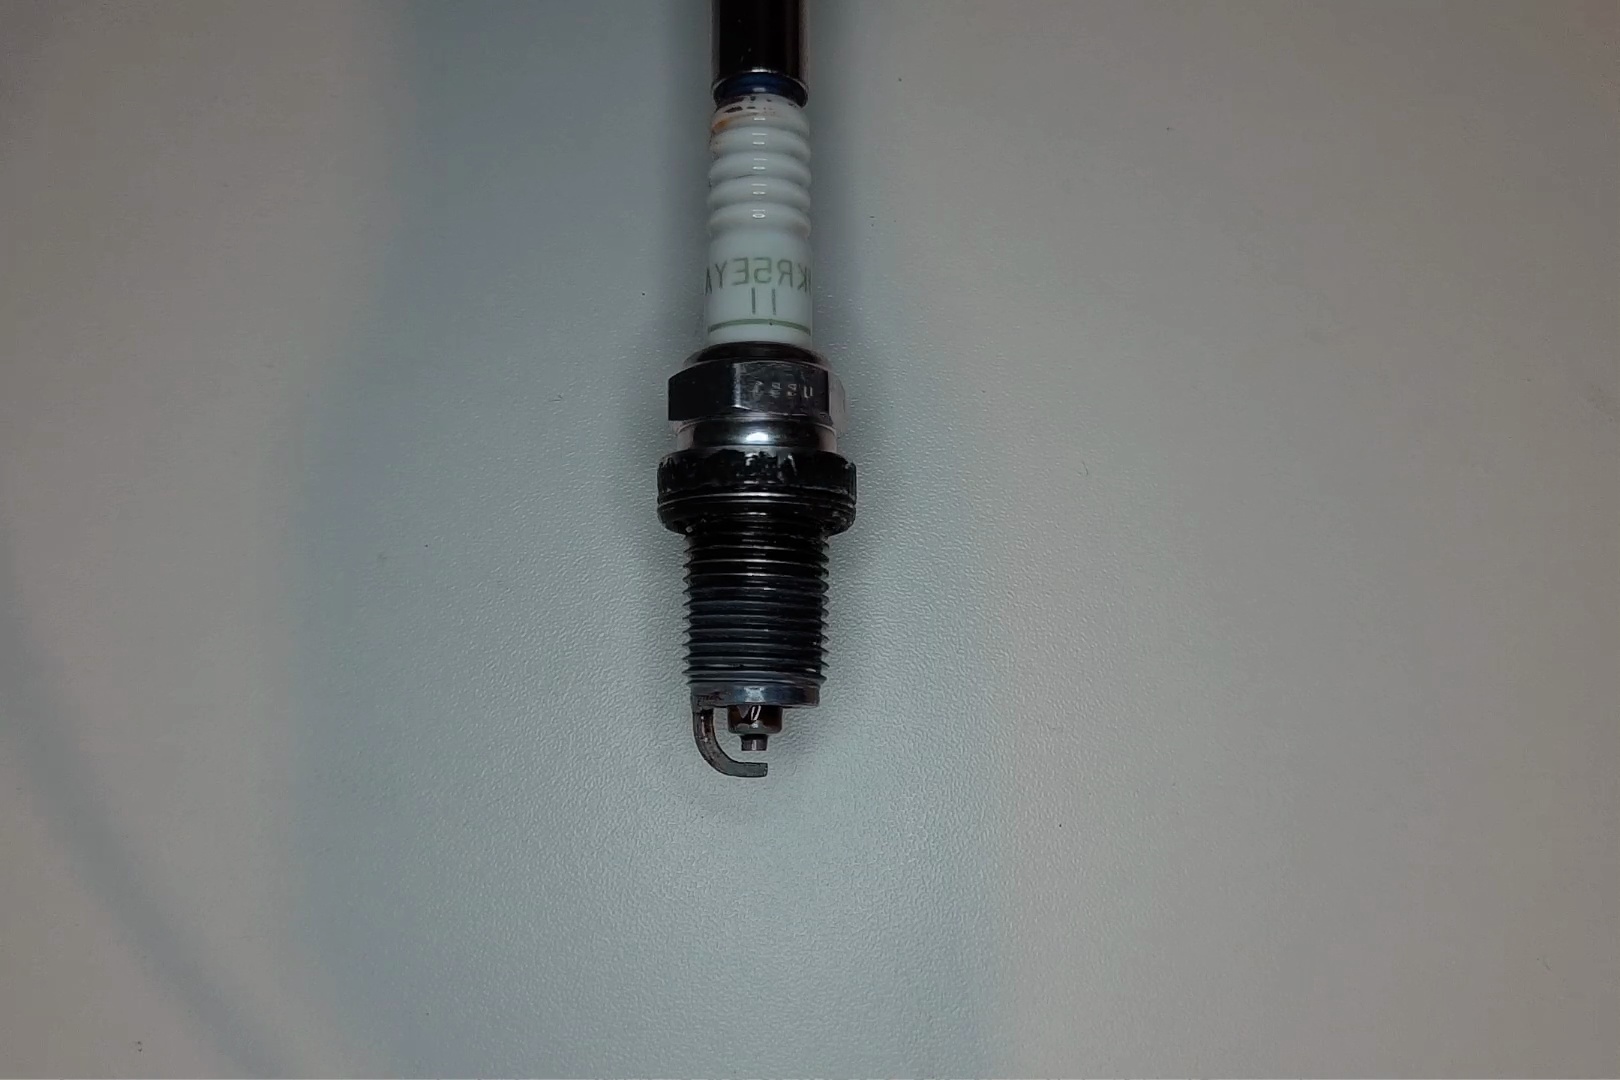
Label: anomaly